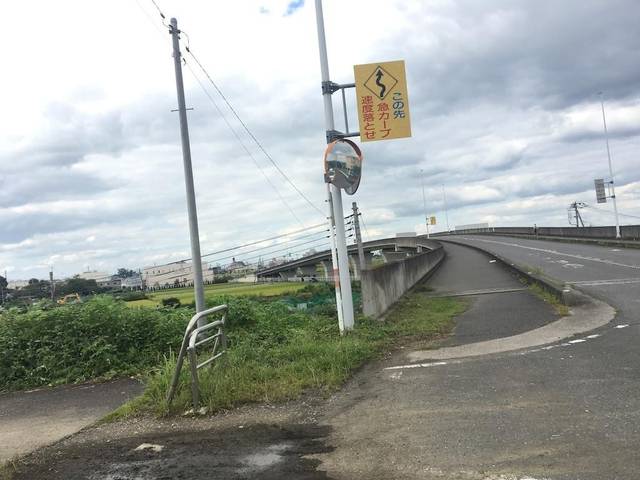
Region: Japan
Coordinates: 35.9, 139.497